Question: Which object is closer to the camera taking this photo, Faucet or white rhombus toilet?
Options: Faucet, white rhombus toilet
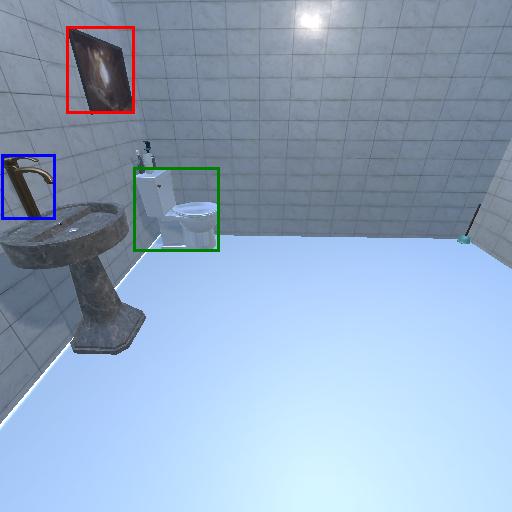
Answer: Faucet